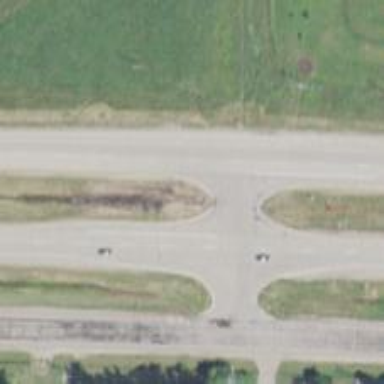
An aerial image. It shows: Asphalt road classified as primary highway with expressway characteristics.